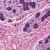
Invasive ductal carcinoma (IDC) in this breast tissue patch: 0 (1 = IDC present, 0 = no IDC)